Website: lowes
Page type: cart
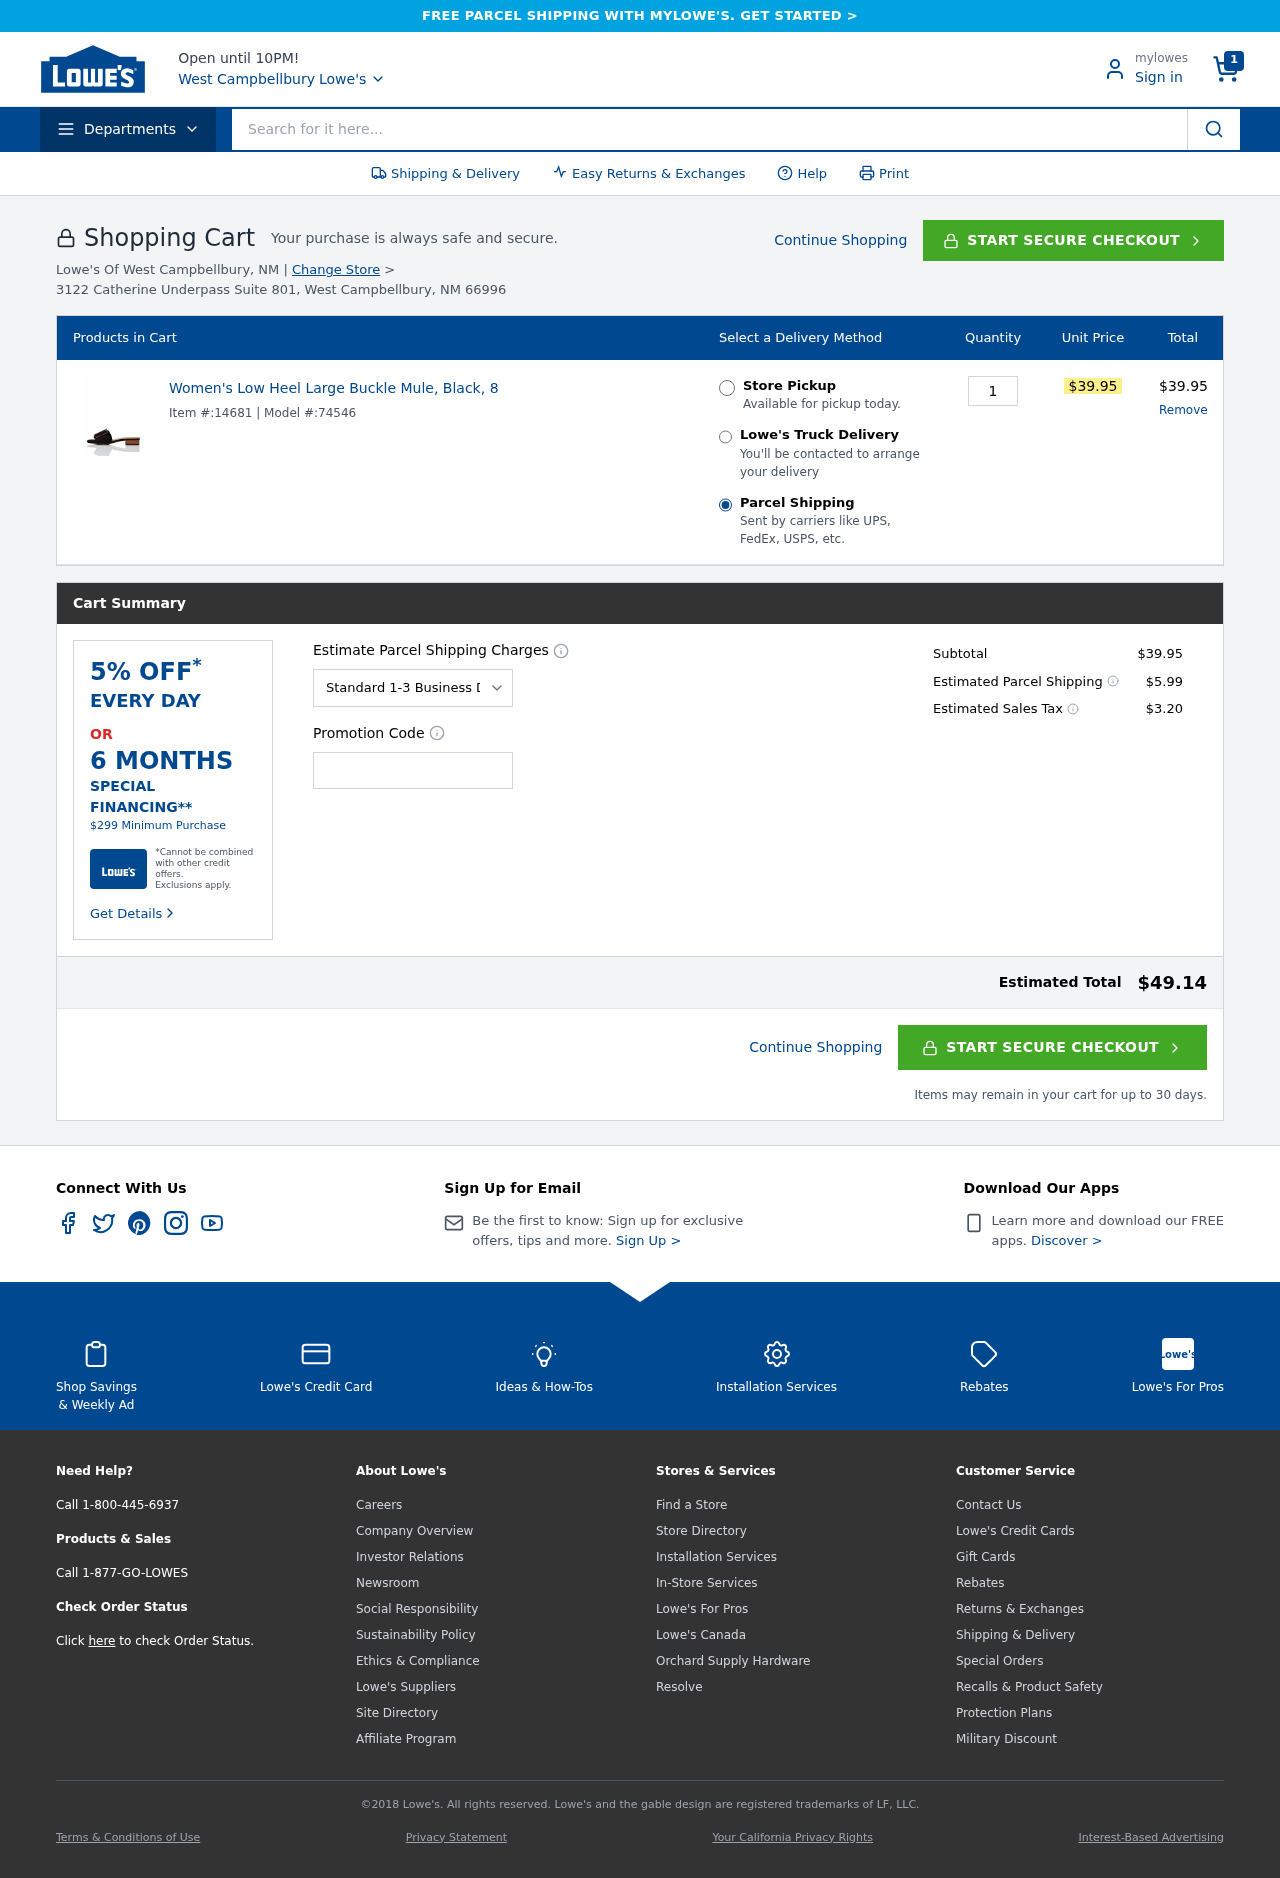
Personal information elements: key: PII_CITY
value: Campbellbury
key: PII_CITY
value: West Campbellbury
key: PII_POSTCODE
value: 66996
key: PII_PROMO_CODE
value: PROMO54EF
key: PII_STREET
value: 3122 Catherine Underpass Suite 801
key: PII_STATE_ABBR
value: NM
Product elements: key: PRODUCT1_NAME
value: Women's Low Heel Large Buckle Mule, Black, 8
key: PRODUCT1_PRICE
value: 39.95
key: PRODUCT1_QUANTITY
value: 1
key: PRODUCT1_MODEL
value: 74546
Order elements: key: ORDER_NUM_ITEMS
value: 1
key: ORDER_ITEM_ID
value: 14681
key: ORDER_LINE_TOTAL
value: $39.95
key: ORDER_SUBTOTAL
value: $39.95
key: ORDER_SHIPPING_COST
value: $5.99
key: ORDER_TAX
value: $3.20
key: ORDER_TOTAL
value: $49.14
Search elements: key: HEADER_SEARCH
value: Search for it here...